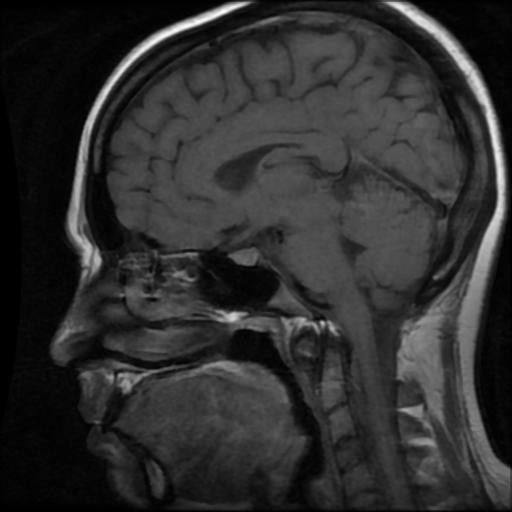
Label: pituitary